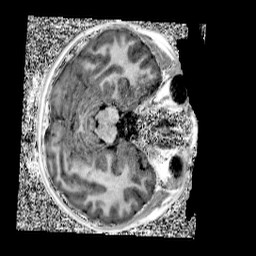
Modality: UNIT1
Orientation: axial
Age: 11
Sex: male
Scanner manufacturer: siemens
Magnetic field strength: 3 T
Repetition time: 4 s
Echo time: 0.00299 s